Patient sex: M
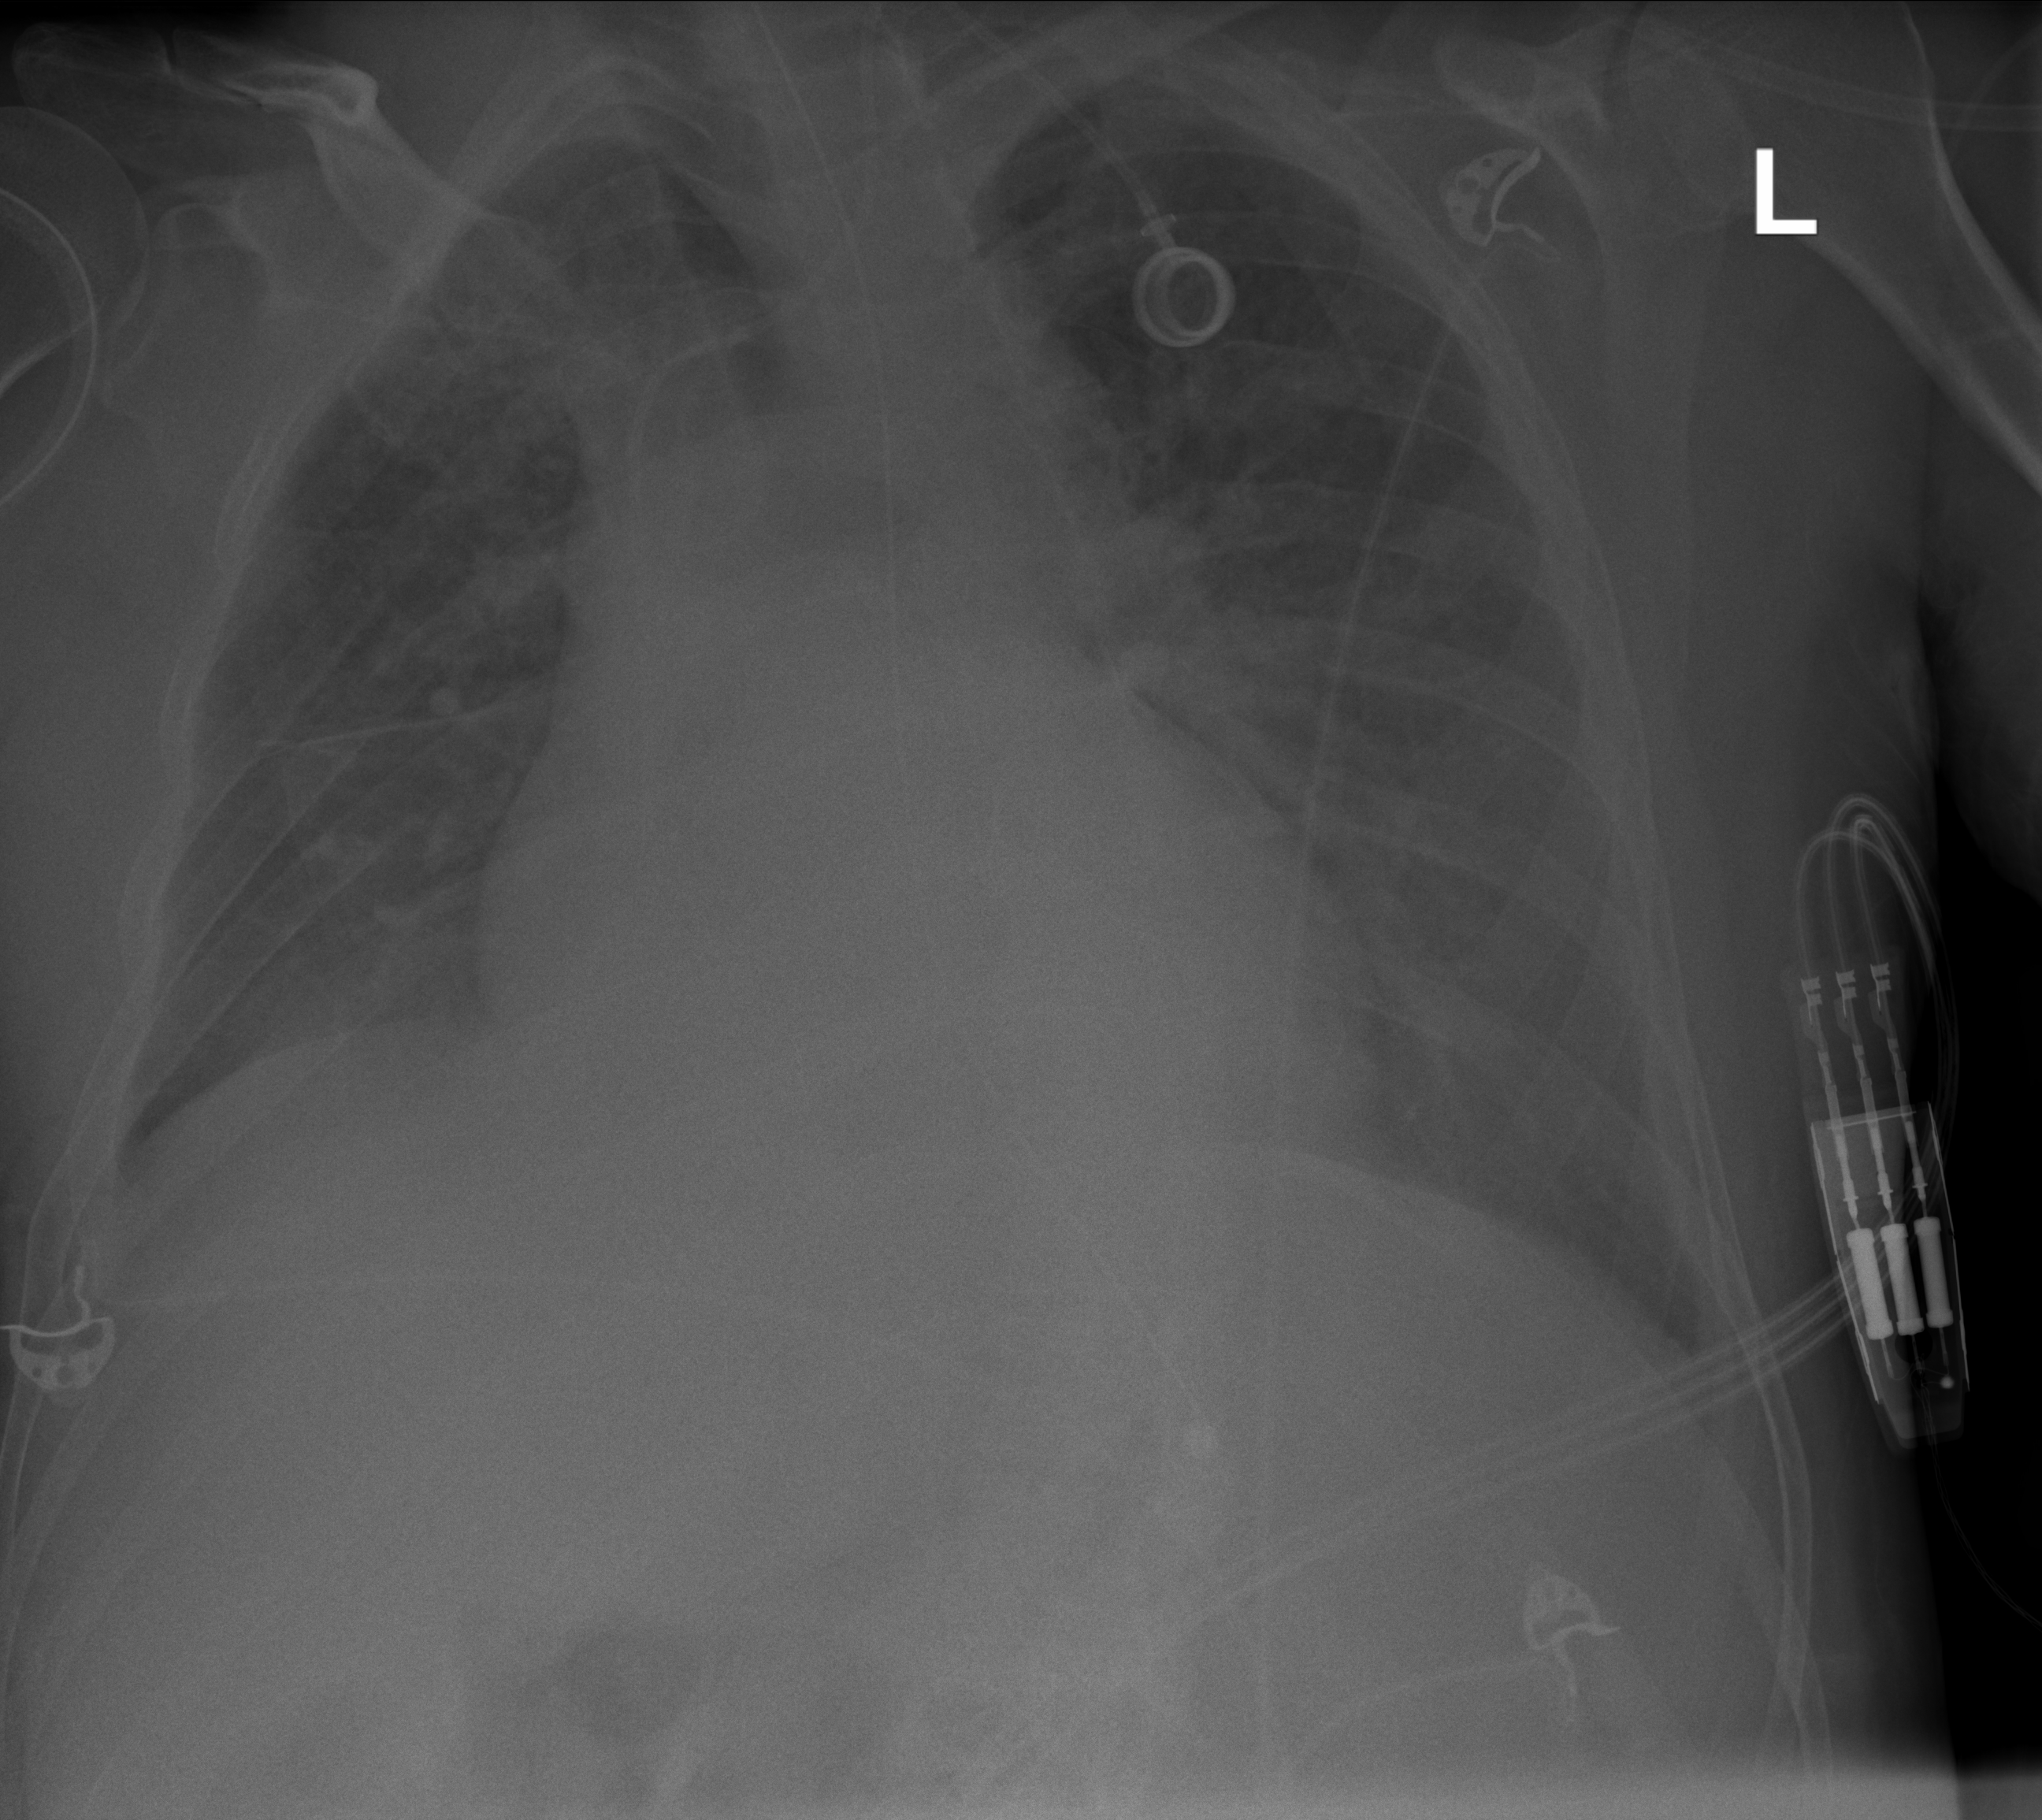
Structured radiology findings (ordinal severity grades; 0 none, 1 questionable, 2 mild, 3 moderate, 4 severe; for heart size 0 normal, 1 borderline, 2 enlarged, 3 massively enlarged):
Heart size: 2
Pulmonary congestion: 2
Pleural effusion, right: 0
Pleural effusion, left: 2
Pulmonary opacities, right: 2
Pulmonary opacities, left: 2
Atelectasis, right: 3
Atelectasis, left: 3